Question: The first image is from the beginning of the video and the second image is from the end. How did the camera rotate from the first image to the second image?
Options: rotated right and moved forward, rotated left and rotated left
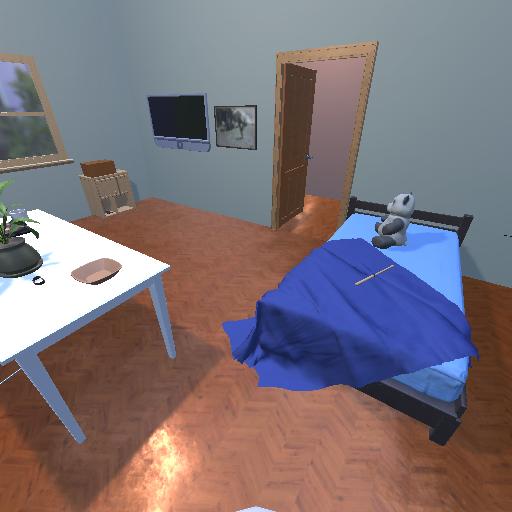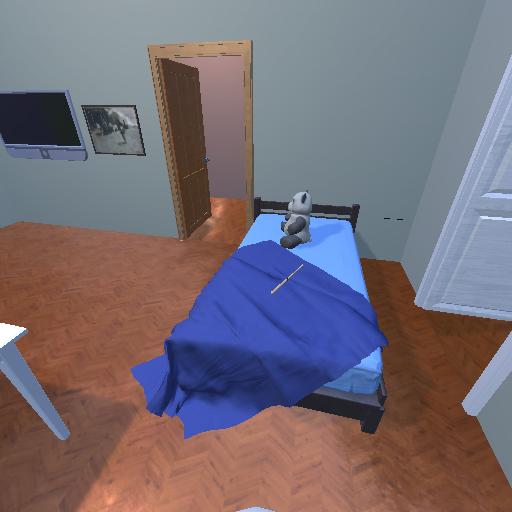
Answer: rotated right and moved forward